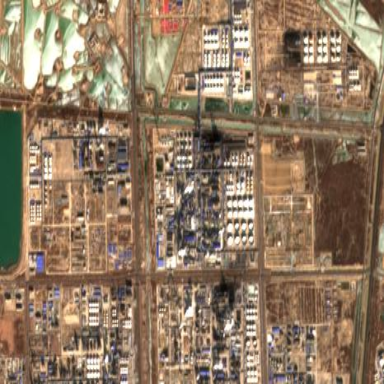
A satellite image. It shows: Industrial area designated for petrochemical activities.